Field crop: maize
Growth stage: 2
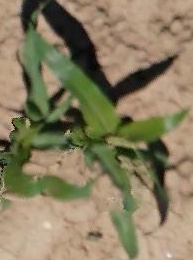
Species: maize